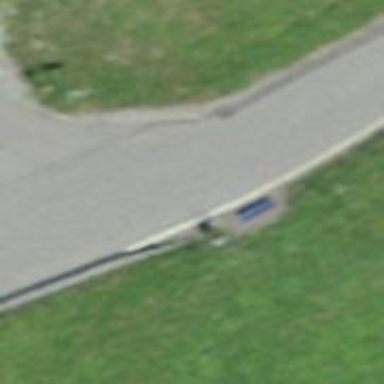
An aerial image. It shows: Bus stop with platform for public transport.